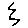
Label: zigzag